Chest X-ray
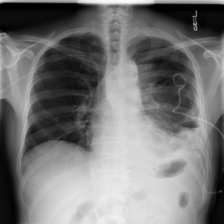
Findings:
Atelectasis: negative
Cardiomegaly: negative
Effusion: positive
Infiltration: negative
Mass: negative
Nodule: negative
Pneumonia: negative
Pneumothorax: negative
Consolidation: negative
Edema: negative
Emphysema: negative
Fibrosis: negative
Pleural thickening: negative
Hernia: negative